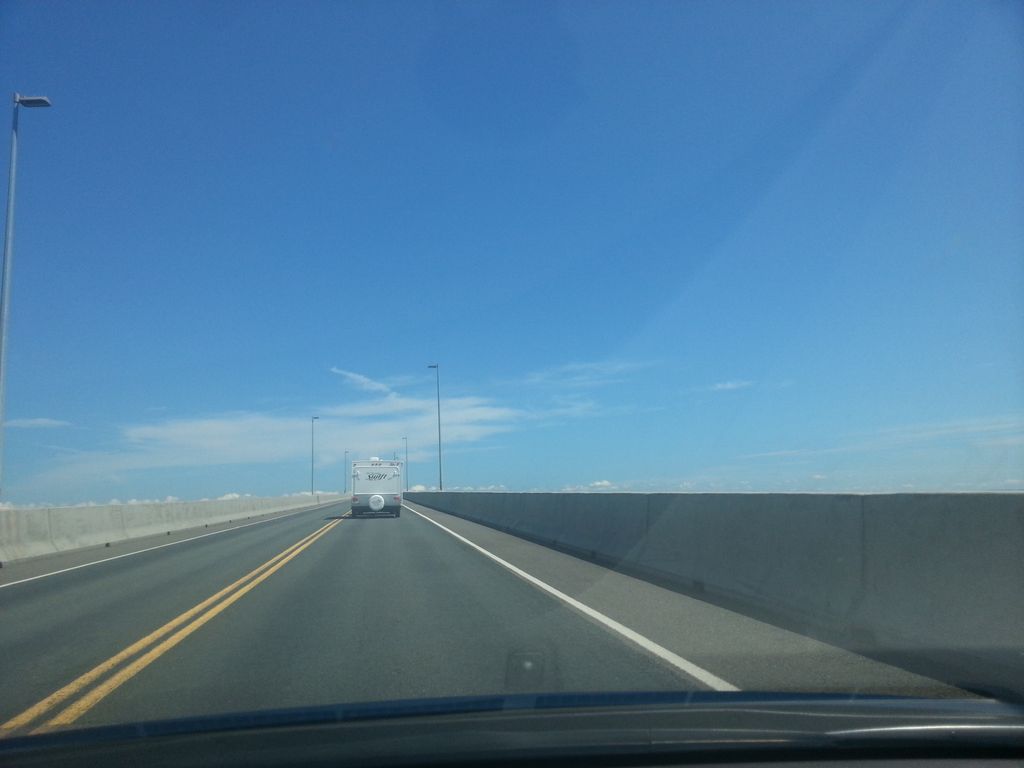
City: charlottetown